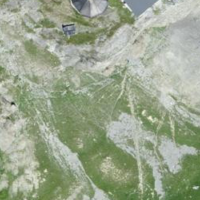
EUNIS habitat code: 48
Species observed at this site:
Corvus corone
Gypaetus barbatus
Erebia pharte
Anthus spinoletta
Montifringilla nivalis
Lasiommata maera
Fringilla coelebs
Erebia epiphron
Prunella collaris
Hirundo rustica
Aquila chrysaetos
Tichodroma muraria
Pyrrhocorax graculus
Falco tinnunculus
Corvus corax
Motacilla alba